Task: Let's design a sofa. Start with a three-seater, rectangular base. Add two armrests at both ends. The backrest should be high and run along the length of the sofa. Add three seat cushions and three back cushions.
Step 178:
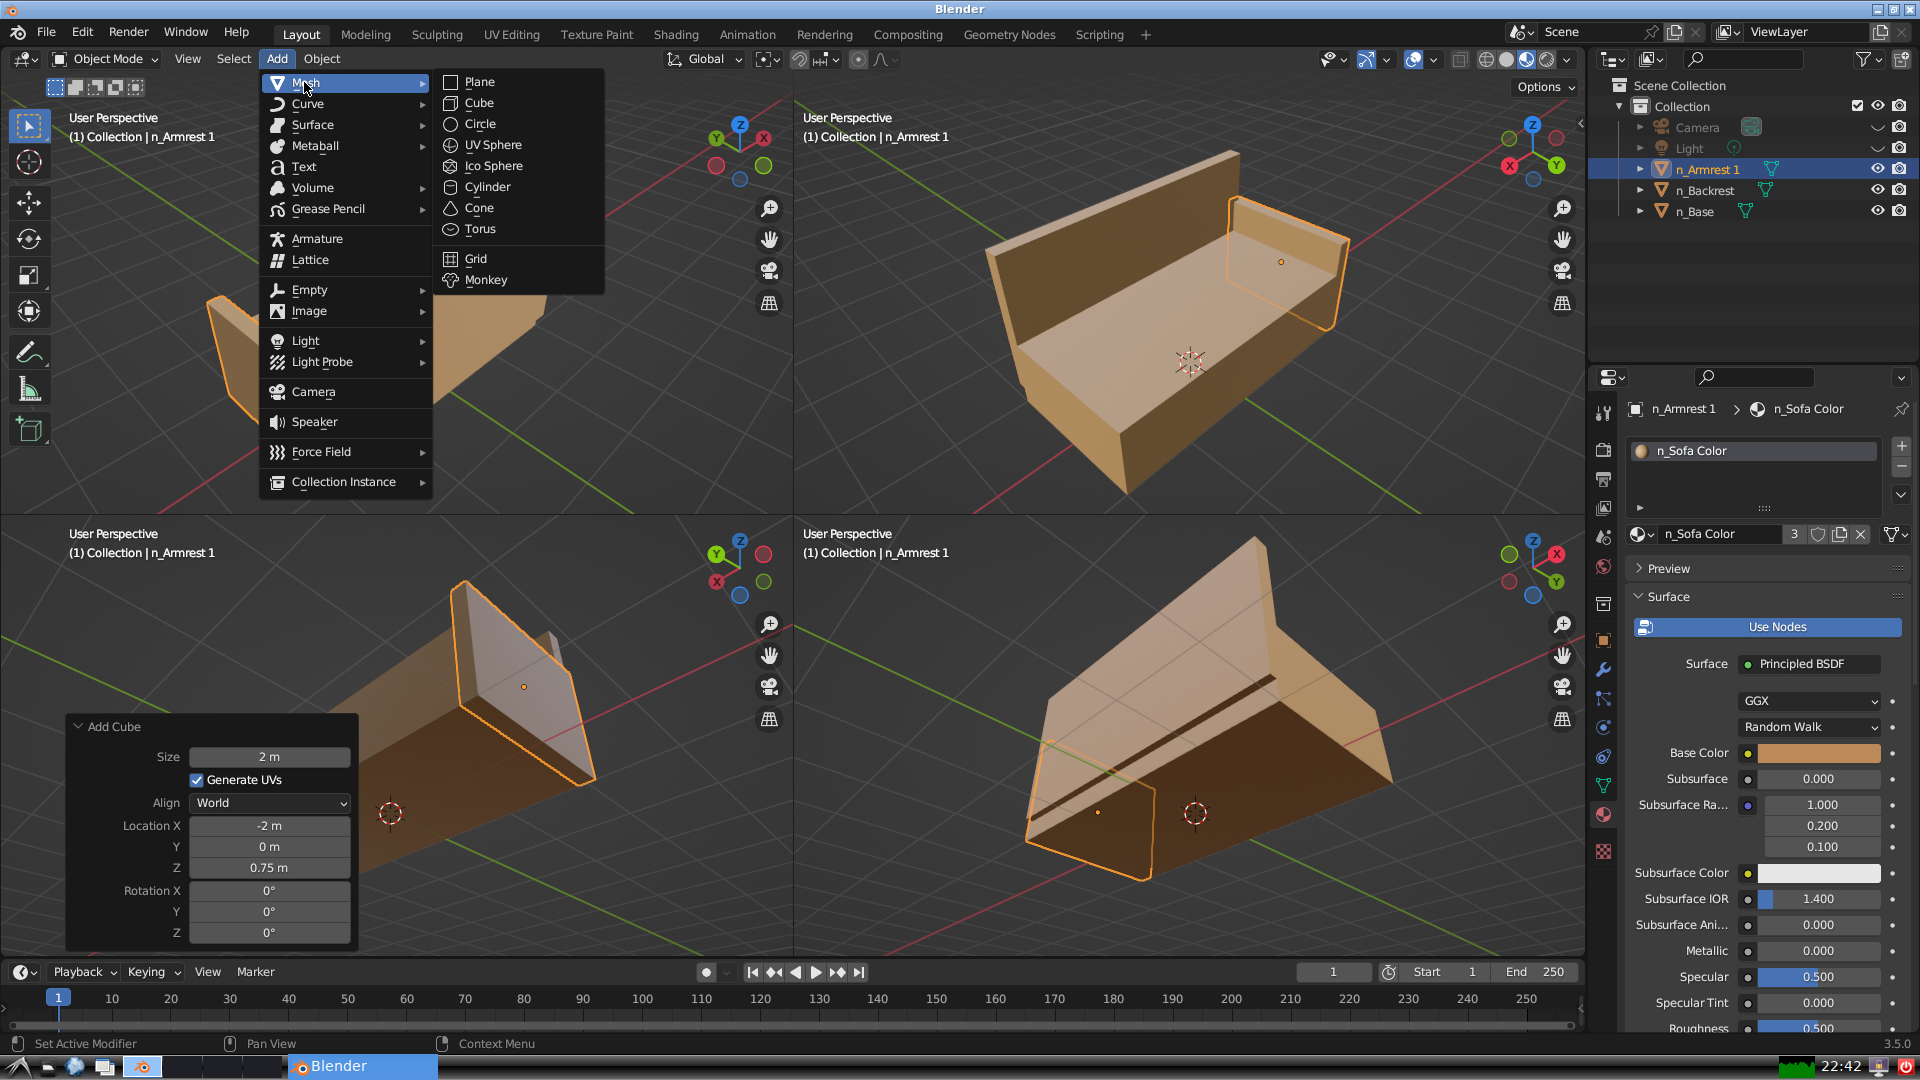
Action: {"mouse_move": [499, 101]}